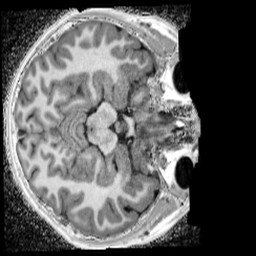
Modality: UNIT1_denoised
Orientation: axial
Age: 13
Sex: male
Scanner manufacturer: siemens
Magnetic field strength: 3 T
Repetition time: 4 s
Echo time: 0.00299 s